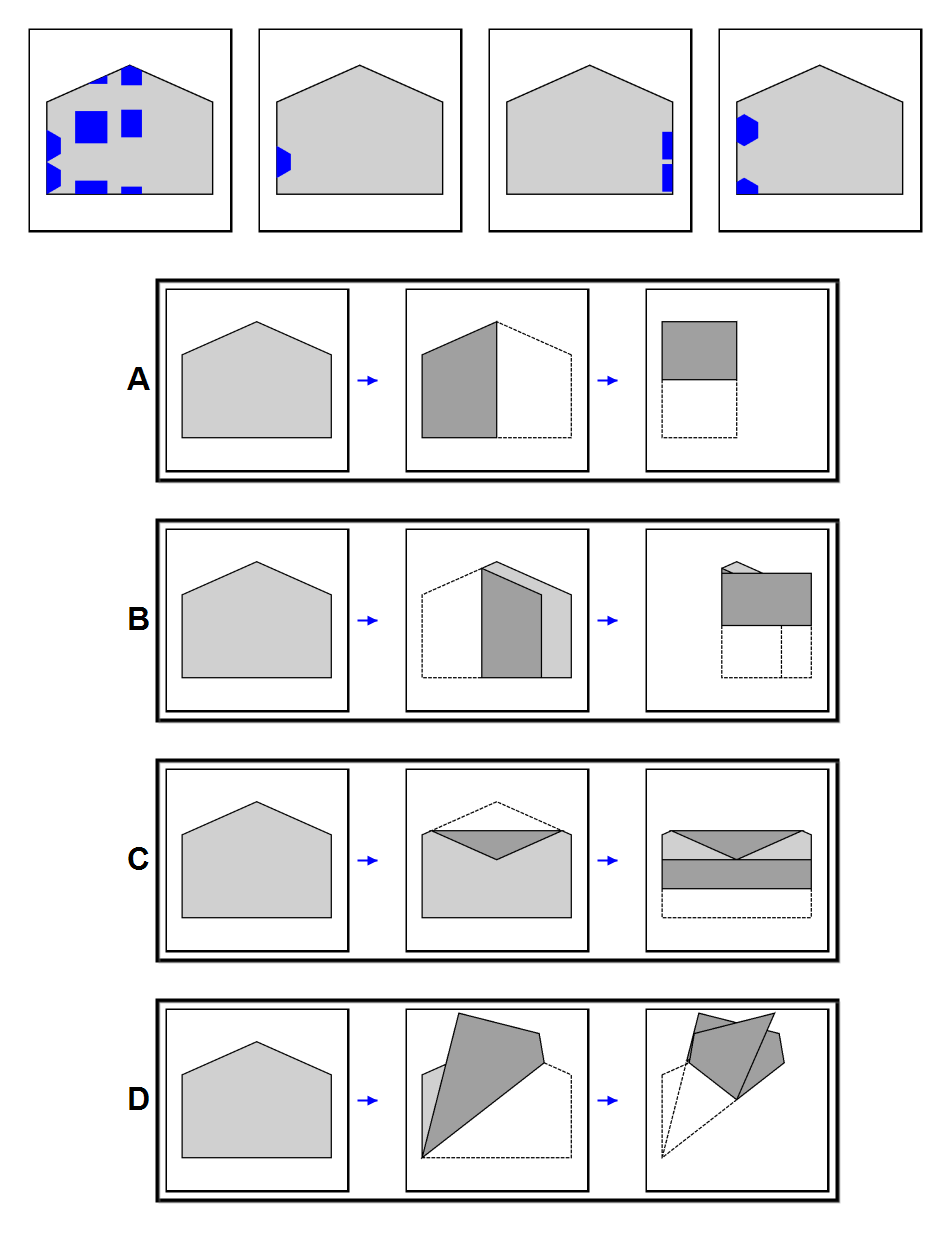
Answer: C